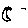
Label: moon